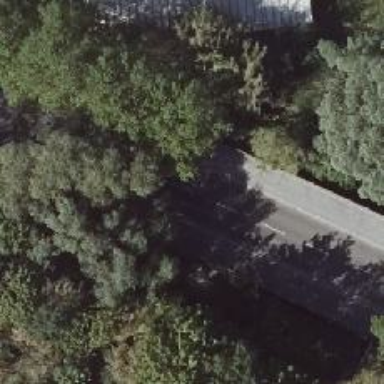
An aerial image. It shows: Residential road with asphalt surface and lane markings. It has separate sidewalk on both sides and bridge.